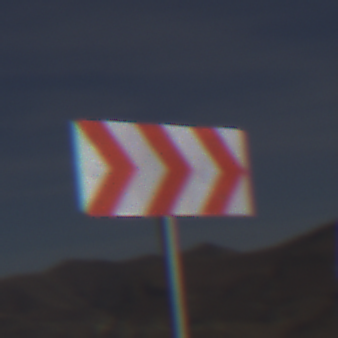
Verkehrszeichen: RichtungstafelnInKurvenGrossLinks
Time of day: MorningAfternoon
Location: Outdoor (Nature)
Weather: PartlyCloudy
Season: NotSpecified
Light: Natural